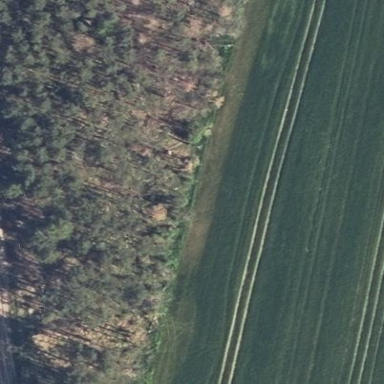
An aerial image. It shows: Mixed leaf-type forest area.